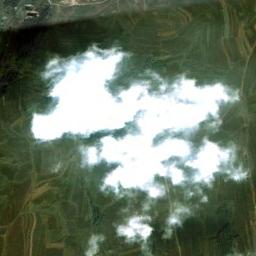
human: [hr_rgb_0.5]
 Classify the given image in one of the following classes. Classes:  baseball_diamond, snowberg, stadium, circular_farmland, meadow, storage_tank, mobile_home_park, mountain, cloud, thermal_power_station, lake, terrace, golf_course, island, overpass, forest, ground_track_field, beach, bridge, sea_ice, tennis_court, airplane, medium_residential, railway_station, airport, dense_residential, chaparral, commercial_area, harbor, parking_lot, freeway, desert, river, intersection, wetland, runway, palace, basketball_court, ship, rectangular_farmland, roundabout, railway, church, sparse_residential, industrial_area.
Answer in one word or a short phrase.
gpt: cloud